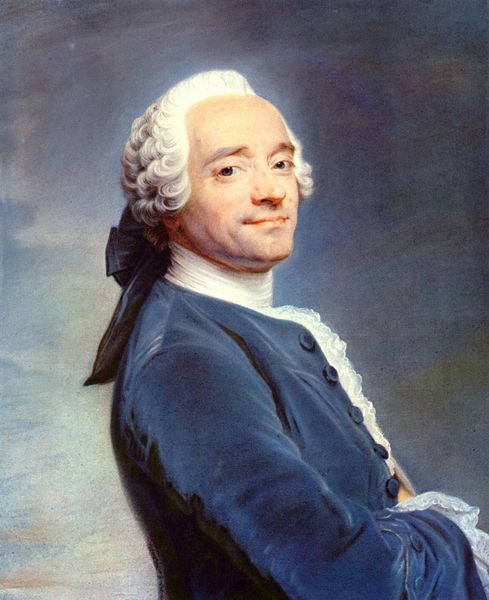
Künstler: Maurice Quentin de La Tour
Standort: Amiens
Institution: Musée de Picardie
Schlagwörter: blau, dunkel, gemälde, himmel, kopf, mann, schatten, weiß, sitzen, frankreich, frisur, grau, haar, hell, hintergrund, licht, mund, nase, ohr, pastell, profil, rücken, schwarz, stirn, blick, rot, schal, tuch, rock, schleife, anzug, hemd, jacke, jung, wand, arm, augen, band, barock, falten, gesicht, inkarnat, kragen, mensch, samt, spitze, ärmel, bildnis, hals, herr, portrait, porträt, sonne, auge, haare, mantel, sitzend, stoff, adel, klassizismus, spitzen, england, kinn, knopf, lippe, lippen, locken, ohren, puder, rokoko, rosa, rouge, schräg, schulter, schultern, seide, perücke, lächeln, seitlich, wangen, haltung, tag, haarband, französisch, lehnen, zopf, brauen, glanz, halstuch, maler, rüsche, rüschen, wange, knöpfe, knopfleiste, selbstporträt, weste, lächelnd, geschlossen, masche, lachen, manchette, künstler, hohe stirn, manschette, manschetten, braue, halbfigurig, oberschicht, halbprofil, stirm, general, adelig, haarschleife, drehung, schief, porttrait, perrücke, jabot, gepudert, tour, wad, reynolds, schleige, schrägansicht, la tour, gebildeter, llicht, acke, de la tour, samtrock, charmant, charme, roko, samtz, knöfe, erücke, chleife, aurge, mab